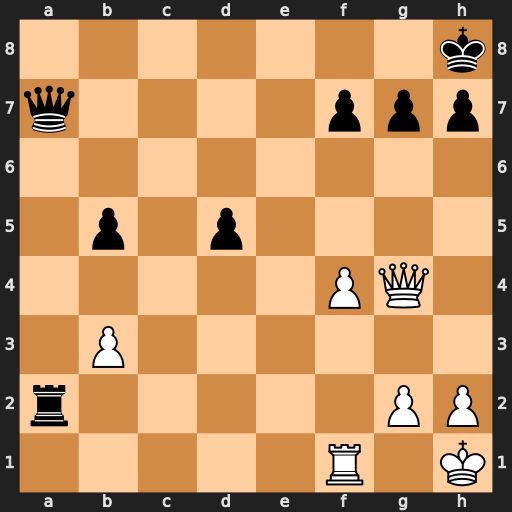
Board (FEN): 7k/q4ppp/8/1p1p4/5PQ1/1P6/r5PP/5R1K
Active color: w
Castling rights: -
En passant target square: -
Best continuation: Qc8#